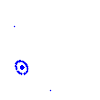
Particle: electron